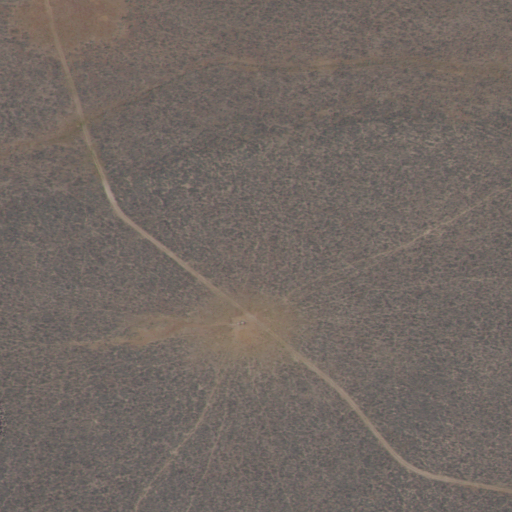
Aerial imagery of valley in Idaho named Wood Canyon containing shrub and open development